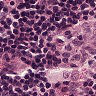
Metastatic tissue present: no